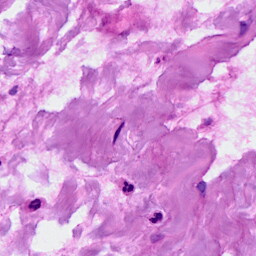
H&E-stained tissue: Breast